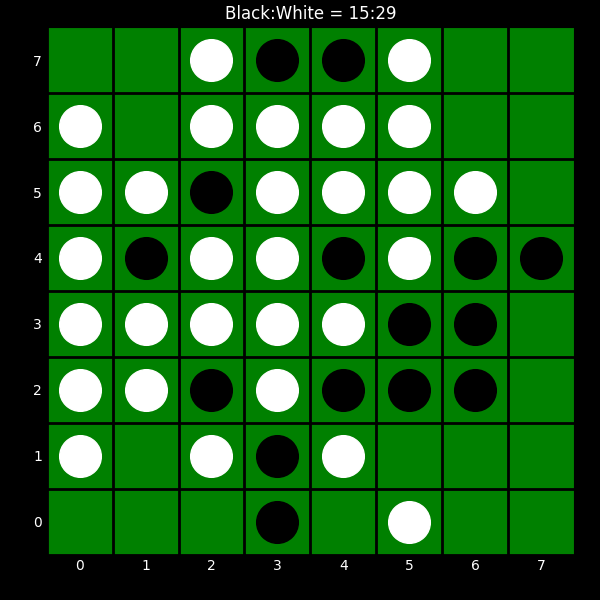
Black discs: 15
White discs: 29